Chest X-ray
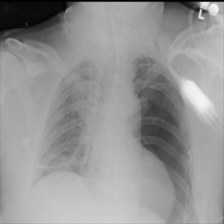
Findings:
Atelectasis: positive
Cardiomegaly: negative
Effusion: negative
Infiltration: negative
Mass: negative
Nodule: negative
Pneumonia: negative
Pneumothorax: negative
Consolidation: negative
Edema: negative
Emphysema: negative
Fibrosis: negative
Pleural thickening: negative
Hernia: negative